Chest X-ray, PA view. Patient: 40 years old, sex M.
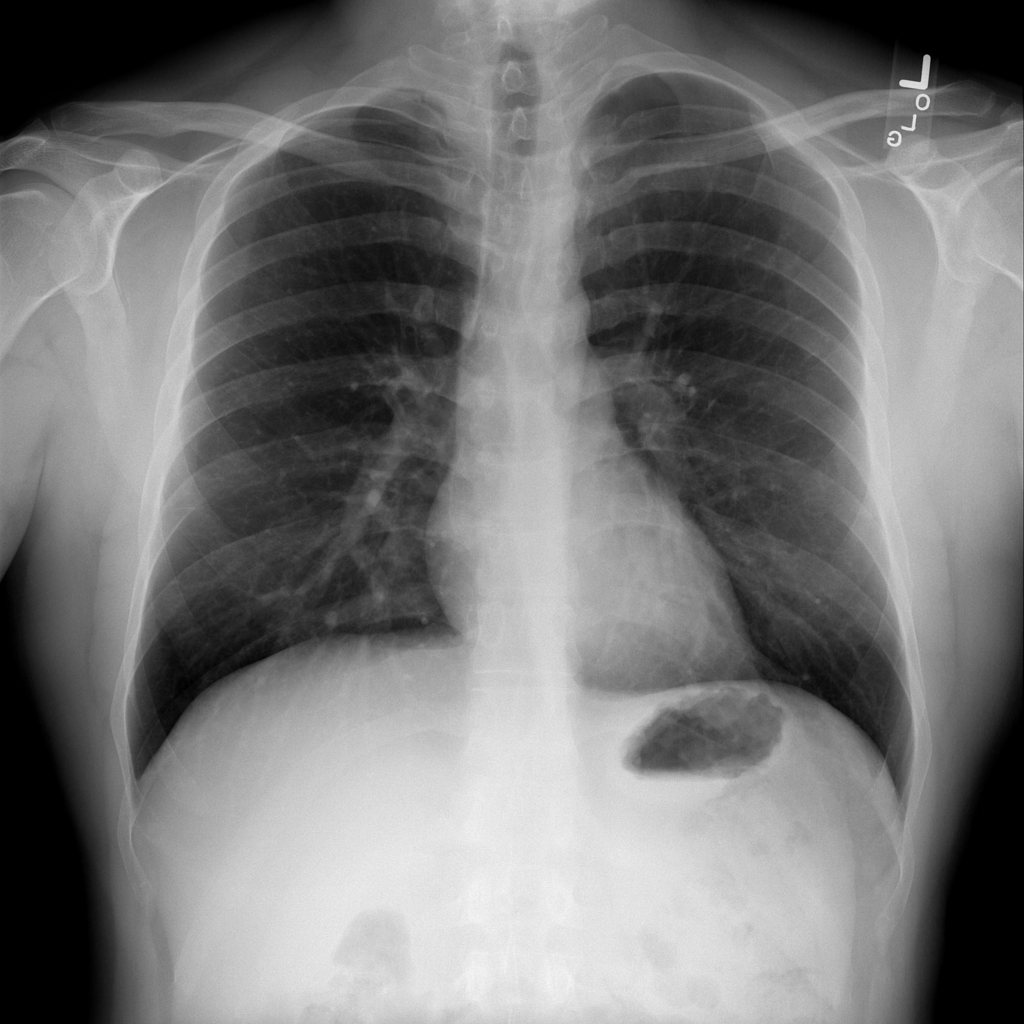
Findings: No Finding